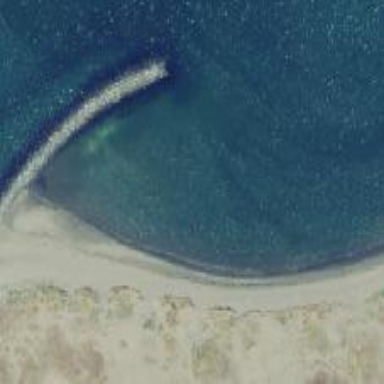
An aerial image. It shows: Breakwater structure.